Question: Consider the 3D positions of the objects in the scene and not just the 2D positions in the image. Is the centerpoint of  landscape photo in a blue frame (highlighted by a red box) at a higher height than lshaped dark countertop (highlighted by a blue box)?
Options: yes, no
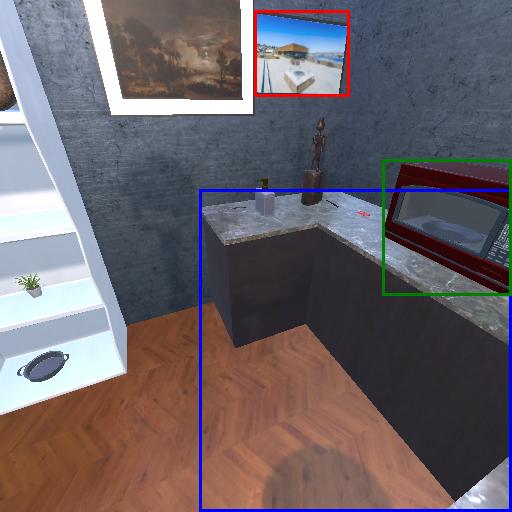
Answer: yes